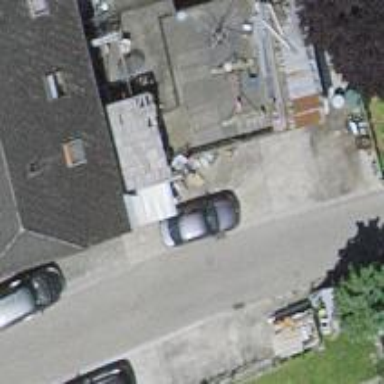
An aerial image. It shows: Garage.